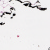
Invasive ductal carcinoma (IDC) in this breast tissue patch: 0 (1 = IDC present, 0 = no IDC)